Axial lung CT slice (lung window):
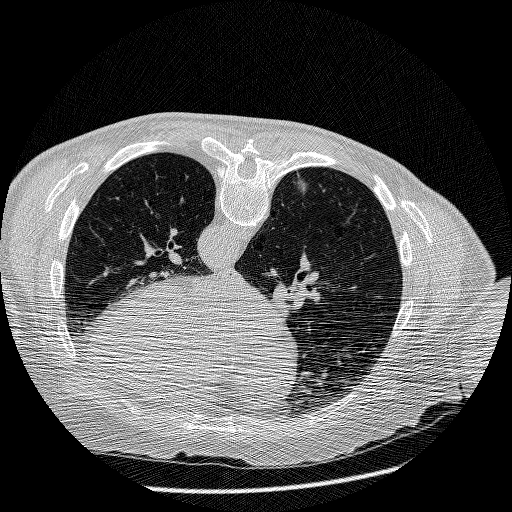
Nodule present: yes
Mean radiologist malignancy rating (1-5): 5